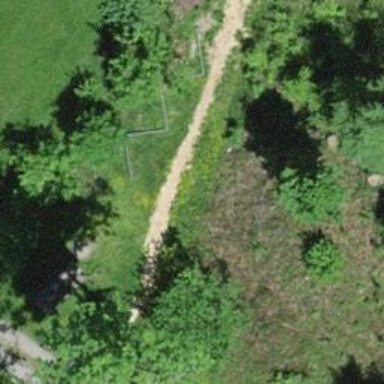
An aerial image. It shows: Unpaved path.